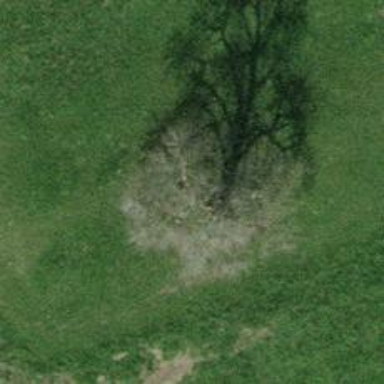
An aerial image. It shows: Broadleaved tree with lush foliage.